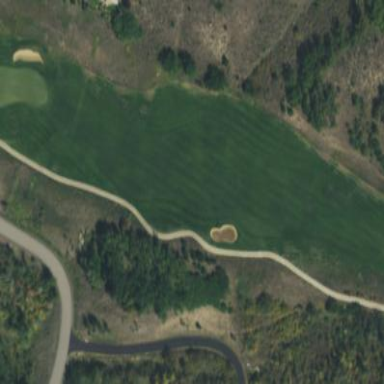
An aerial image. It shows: Area of rough grass used for golf.